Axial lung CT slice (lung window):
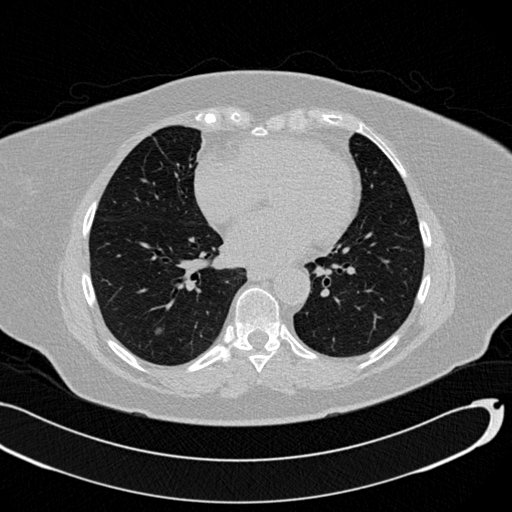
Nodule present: yes
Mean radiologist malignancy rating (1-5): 2.333